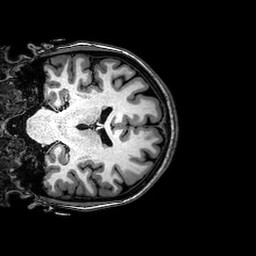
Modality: T1w
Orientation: coronal
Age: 20
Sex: female